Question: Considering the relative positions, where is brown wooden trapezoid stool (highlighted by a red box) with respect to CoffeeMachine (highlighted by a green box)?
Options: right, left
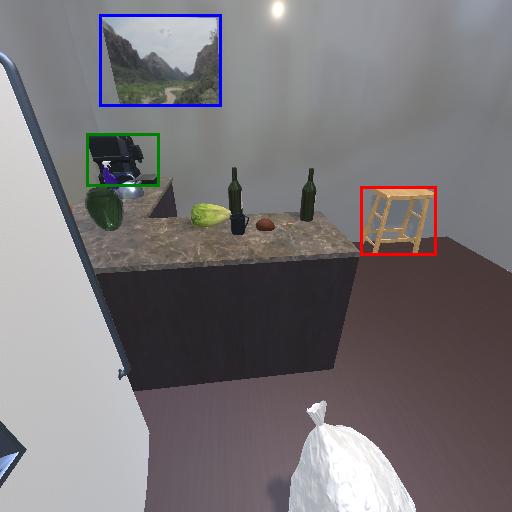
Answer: right